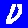
Digit: 0